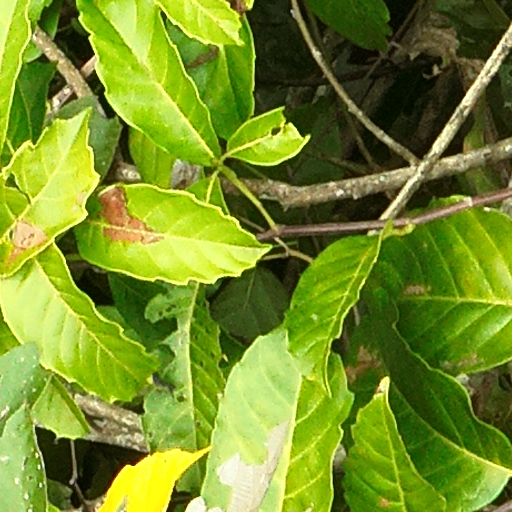
Species: Luehea seemannii
GBIF accepted scientific name: Luehea seemannii
Crown area (m\u00b2): 84.995